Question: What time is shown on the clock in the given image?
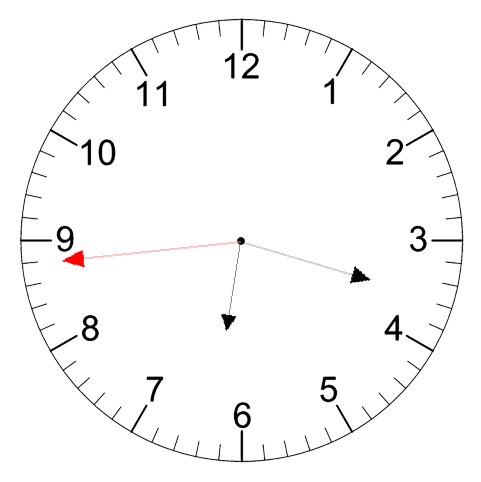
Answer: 06:17:44